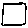
Label: square